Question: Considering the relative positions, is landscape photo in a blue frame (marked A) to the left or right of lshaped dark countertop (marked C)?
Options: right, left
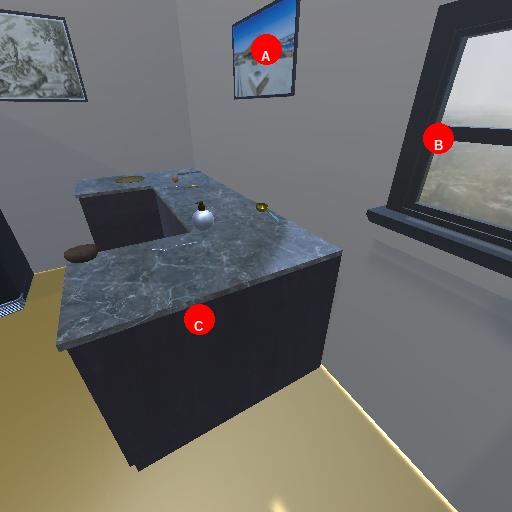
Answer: right